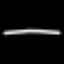
Label: line